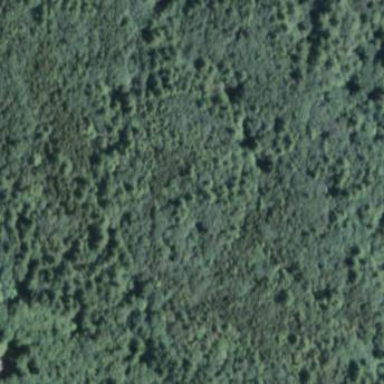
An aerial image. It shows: Forest area.